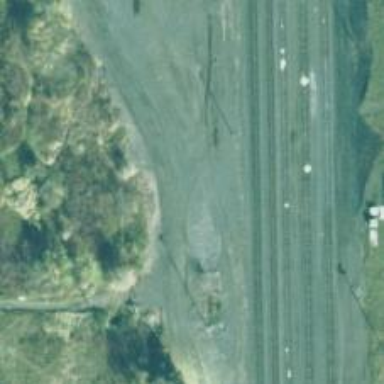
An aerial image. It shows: Abandoned railway.